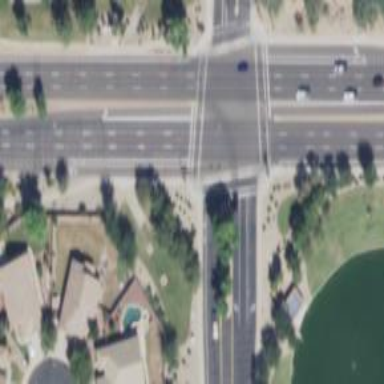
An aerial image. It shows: Crossing on the road.